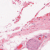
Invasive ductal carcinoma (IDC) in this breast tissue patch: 0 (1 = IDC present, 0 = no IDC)